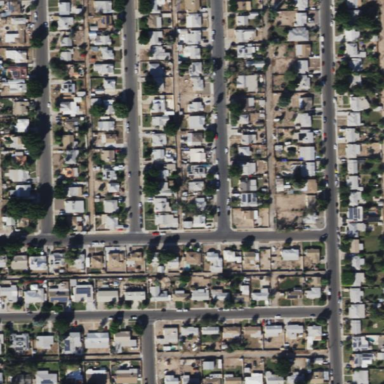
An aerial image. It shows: Residential area within neighborhood.